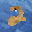
Label: 2